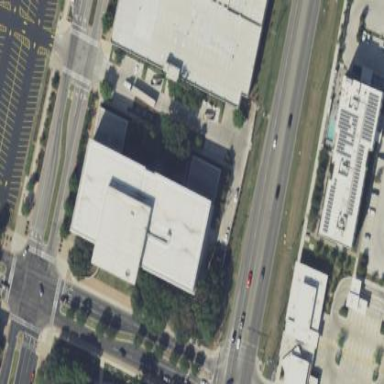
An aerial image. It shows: Office building.